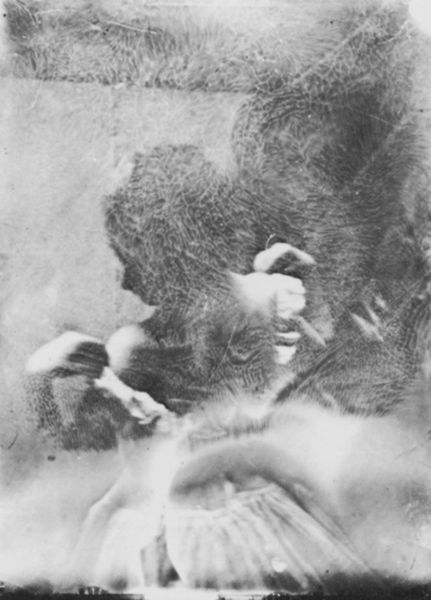
Titel: Tänzerin eines Ballettvereins
Künstler: Antoine Degas
Standort: Paris
Institution: Archive der Nationalen Bibliothek
Schlagwörter: akt, blätter, dunkel, hand, haut, himmel, kopf, mann, schatten, wasser, weiß, wolken, frauen, landschaft, menschen, mädchen, see, bewegung, degas, fenster, finger, frau, glas, grau, haar, hell, kleid, licht, männer, profil, rücken, schwarz, skizze, zeichnung, schleier, schnee, tier, mode, rock, tanz, jung, halten, mensch, hände, portrait, spiegel, erde, natur, sonne, haare, kostüm, pose, tanzen, tänzerin, tänzerinnen, schulter, schultern, wasserfall, kreis, pferd, engel, wellen, modell, schwan, balett, ballet, studie, tutu, tüll, tütü, abstrakt, grafik, nebel, schattierung, silhouette, figuren, anprobe, unscharf, foto, fotografie, oben, photographie, regen, unten, strahlen, linie, kälte, druck, schwarzweiss, wolkig, schraffur, strahl, bleistift, photo, kontraste, verschwommen, dunke, verwischt, struktur, trägerkleid, femme, drehung, grautöne, fotographie, träger, schraffierung, abdruck, netz, main, knick, action, photografie, poesie, winkel, mouvement, unschärfe, verwaschen, wirbeln, menshen, profile, danse, schärfe, knitter, danser, doppelbelichtung, danseuse, fotogramm, tierteil, unschard, ?, daguerattopie, koipf, danser#